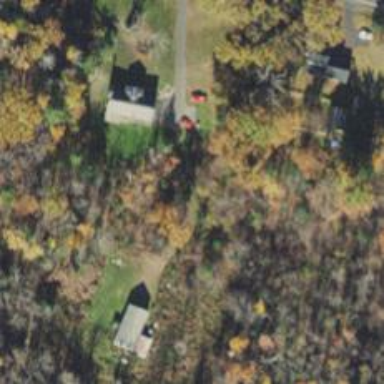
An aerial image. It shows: Residential driveway.